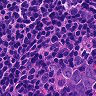
Metastatic tissue present: no